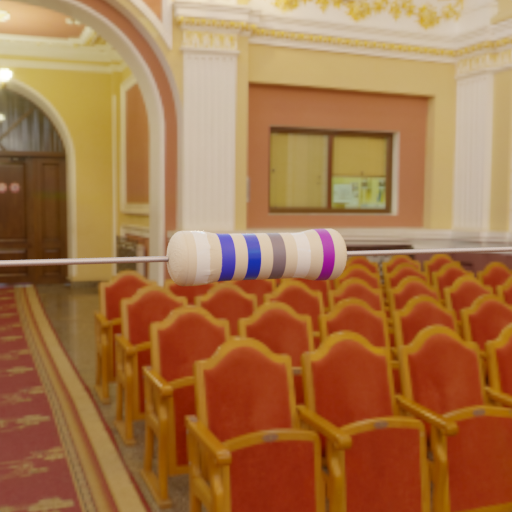
Resistor colour bands (in order): white, blue, blue, gray, white, violet